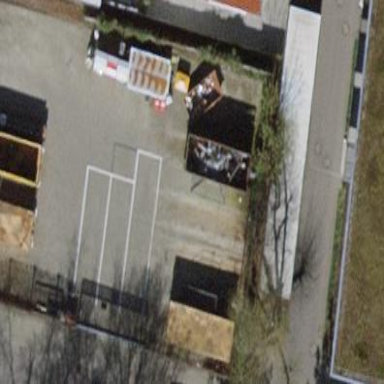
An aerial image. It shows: Recycling centre enclosed by fence.